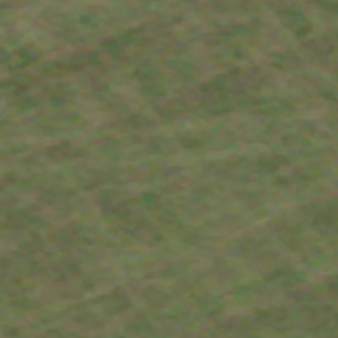
Label: other